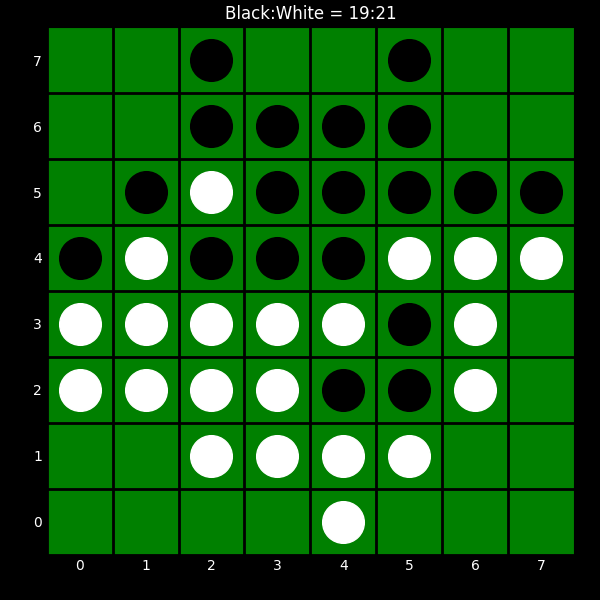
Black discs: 19
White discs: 21